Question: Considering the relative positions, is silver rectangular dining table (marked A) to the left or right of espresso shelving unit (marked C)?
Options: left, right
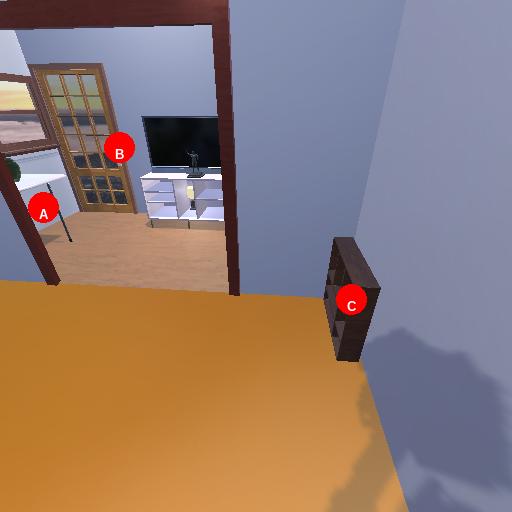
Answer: left